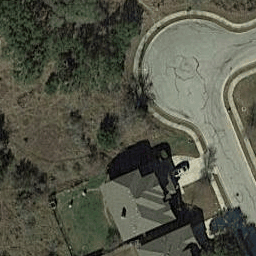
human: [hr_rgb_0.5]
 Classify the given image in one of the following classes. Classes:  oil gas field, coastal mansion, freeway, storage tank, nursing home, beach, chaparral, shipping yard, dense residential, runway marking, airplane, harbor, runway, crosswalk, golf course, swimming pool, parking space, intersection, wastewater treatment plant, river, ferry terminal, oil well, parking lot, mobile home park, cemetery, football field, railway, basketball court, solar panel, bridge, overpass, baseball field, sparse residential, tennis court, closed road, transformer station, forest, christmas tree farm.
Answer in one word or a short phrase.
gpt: closed road